Question: I am working on 'c# using silverlight-5 in VS2012' and trying to derialize.
My code to do this is as follows :
'''
Filename is 'attribute.cs'
using System;
using System.Net;
using System.Windows;
using System.Windows.Controls;
using System.Windows.Documents;
using System.Windows.Ink;
using System.Windows.Input;
using System.Windows.Media;
using System.Windows.Media.Animation;
using System.Windows.Shapes;
using System.Runtime.Serialization.Json;
using System.Runtime;
using System.Xml.Serialization;
using System.Runtime.Serialization;
using System.IO;
using System.Collections.Generic;
using System.Diagnostics;
namespace Model.XML
{
[DataContract]
public class attribute
{
[DataMember]
public string type { get; set; }
[DataMember]
public string displayed { get; set; }
[DataMember]
public string add_remove { get; set; }
[DataMember]
public string ccypair { get; set; }
[DataMember]
public List<int> item { get; set; }
public static void Main()
{
// System.IO.StreamReader myFileStream = new System.IO.StreamReader("C:\\Users\\SHEK\\Desktop\\VannakNew\\DEV_CENTER\\Model\\XML\\XmlParameter.xml");
FileStream myFileStream = new FileStream(@"\XmlParameter.xml", FileMode.Open); //On debugging after this line the code breaks and generate exception
attribute mainobj = null;
XmlSerializer ser = new XmlSerializer(typeof(attribute));
mainobj = ser.Deserialize(myFileStream) as attribute;
Debug.WriteLine(mainobj.type);
}
}
}
'''

Just after the line 'FileStream myFileStream = new FileStream(@"C:\Users\SHEK\Desktop\VannakNew\DEV_CENTER\DEV_CENTER\Parameters.xaml", FileMode.Open);' it switches to the MainPage.Xaml.cs and there it shows this exception .
Why it do so ?
I have an xml file and there is a class called 'attricute.cs' in xml file i have to display it's node elements.
The xml file is as follows:
'''
<?xml version="1.0" encoding="utf-8" ?>
<parameter>
<name>bands_amounts</name>
<label>Bands Amounts</label>
<unit></unit>
<component>
<type>List</type>
<attributes>
<type>Integer</type>
<displayed>4</displayed>
<add_remove>yes</add_remove>
<item>1 000 000</item>
<item>5 000 000</item>
<item>10 000 000</item>
<item>20 000 000</item>
</attributes>
<attributes>
<ccypair>XAUUSD</ccypair>
<item>100</item>
<item>500</item>
<item>1000</item>
</attributes>
</component >
</parameter>
'''
EDIT AFTER COMMENTS: I changed my code to this after reading the comments but the problem is it even dont executes any line after 'FileStream myFileStream = new FileStream(@"\XmlParameter.xml", FileMode.Open);' it directly show that exception again.
'''
using System;
using System.Net;
using System.Windows;
using System.Windows.Controls;
using System.Windows.Documents;
using System.Windows.Ink;
using System.Windows.Input;
using System.Windows.Media;
using System.Windows.Media.Animation;
using System.Windows.Shapes;
using System.Runtime.Serialization.Json;
using System.Runtime;
using System.Xml.Serialization;
using System.Runtime.Serialization;
using System.IO;
using System.Collections.Generic;
using System.Diagnostics;
namespace Model.XML
{
[XmlRoot("parameter")]
public class attribute
{
[DataMember]
public string type { get; set; }
[DataMember]
public string displayed { get; set; }
[DataMember]
public string add_remove { get; set; }
[DataMember]
public string ccypair { get; set; }
[DataMember]
public List<int> item { get; set; }
public static void Main()
{
// System.IO.StreamReader myFileStream = new System.IO.StreamReader("C:\\Users\\SHEK\\Desktop\\VannakNew\\DEV_CENTER\\Model\\XML\\XmlParameter.xml");
FileStream myFileStream = new FileStream(@"\XmlParameter.xml", FileMode.Open);
attribute mainobj = null;
XmlSerializer ser = new XmlSerializer(typeof(parameter));
mainobj = ser.Deserialize(myFileStream) as attribute;
Debug.WriteLine(mainobj.type);
}
}
}
'''
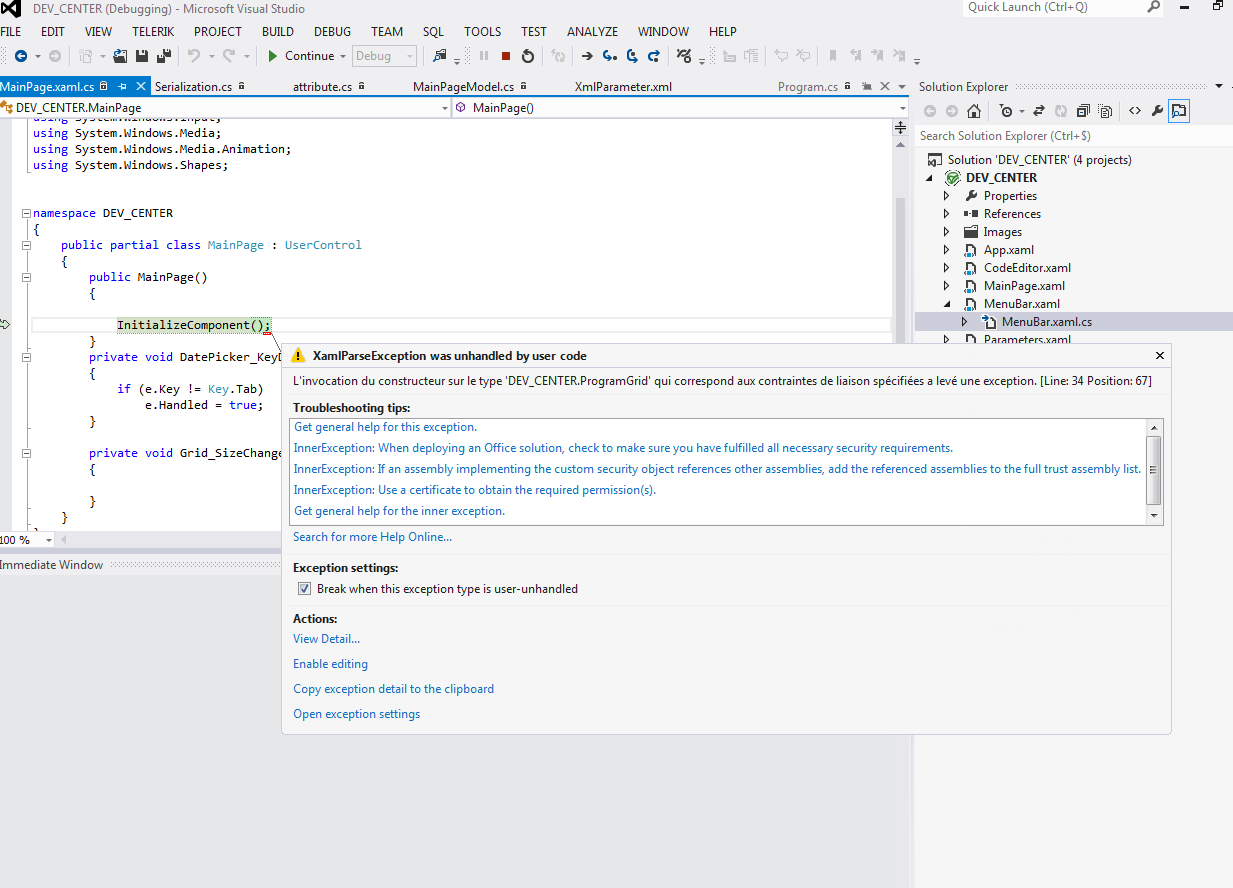
Answer: The type that you pass to 'XmlSerializer' as the root type represents the root of the xml. You are passing 'typeof(attribute)'. This type does not match the xml; you should be passing 'typeof(Parameter)' i.e. a type that looks like the xml. For example:
'''
[XmlRoot("parameter")]
public class Parameter {
[XmlElement("component")]
public Component Component {get;set;}
}
'''
(edit, see comments) another file
'''
public class Component {
[XmlElement("attributes")]
public List<Attribute> Attributes {get;set;}
}
'''
with:
'''
XmlSerializer ser = new XmlSerializer(typeof(Parameter));
var mainobj = (Parameter)ser.Deserialize(myFileStream);
'''